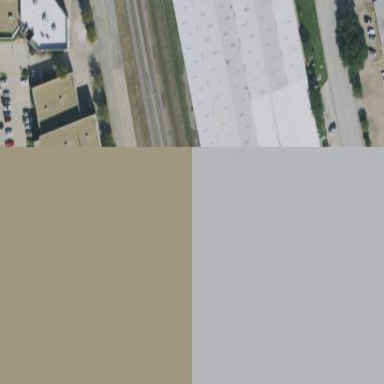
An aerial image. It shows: Industrial building.